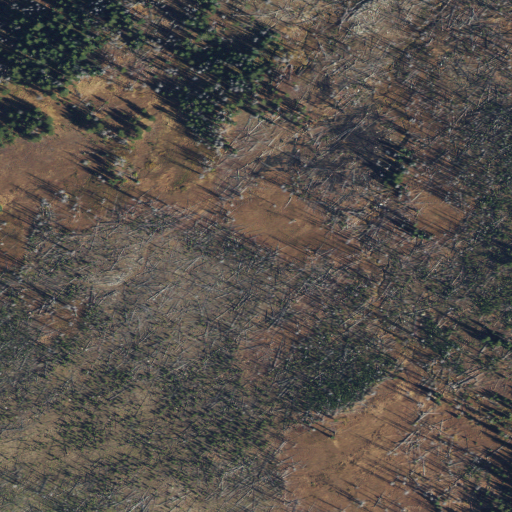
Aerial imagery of plain(s) in Idaho named Crane Meadows containing shrub, evergreen forest, woody wetlands, and herbaceous wetlands